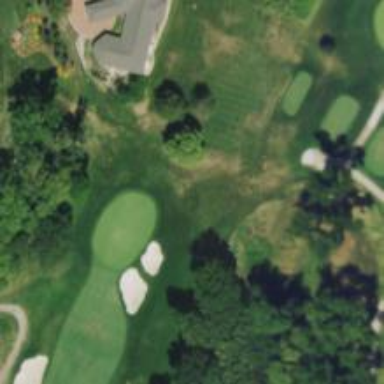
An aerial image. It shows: Golf course.